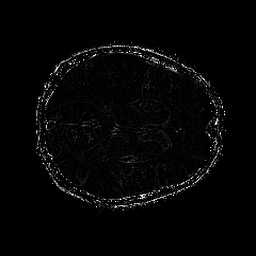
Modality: SWI
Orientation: axial
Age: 72
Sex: female
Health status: ill
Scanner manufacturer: philips
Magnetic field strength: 3 T
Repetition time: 0.031 s